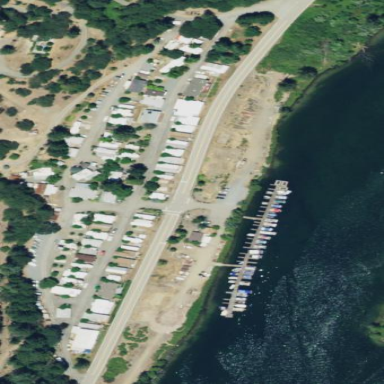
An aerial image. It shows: Residential area known as trailer park.